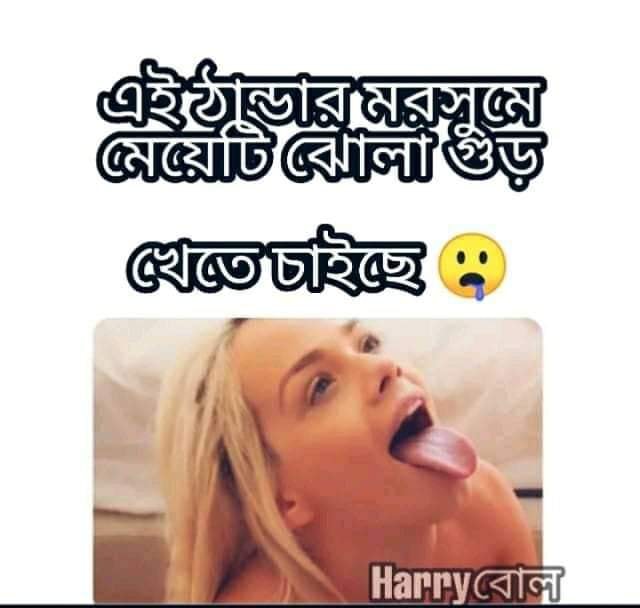
Caption: এই ঠান্ডার মরসুমে মেয়েটি ঝোলা গুড়  খেতে চাইছে
Label: hate